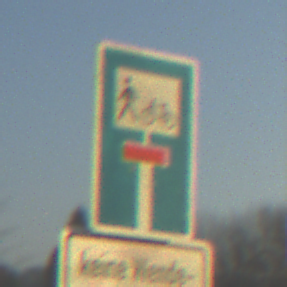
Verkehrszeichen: SackgasseRadverkehrFussgaengerDurchlaessig
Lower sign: HinweisGeaenderteVorfahrtVerkehrsfuehrungVerkehrsregelung3
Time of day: SunriseSunset
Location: Outdoor (Nature)
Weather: Clear
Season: NotSpecified
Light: Natural